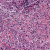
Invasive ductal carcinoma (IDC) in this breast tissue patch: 1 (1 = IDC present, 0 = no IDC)